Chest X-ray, PA view. Patient: 56 years old, sex M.
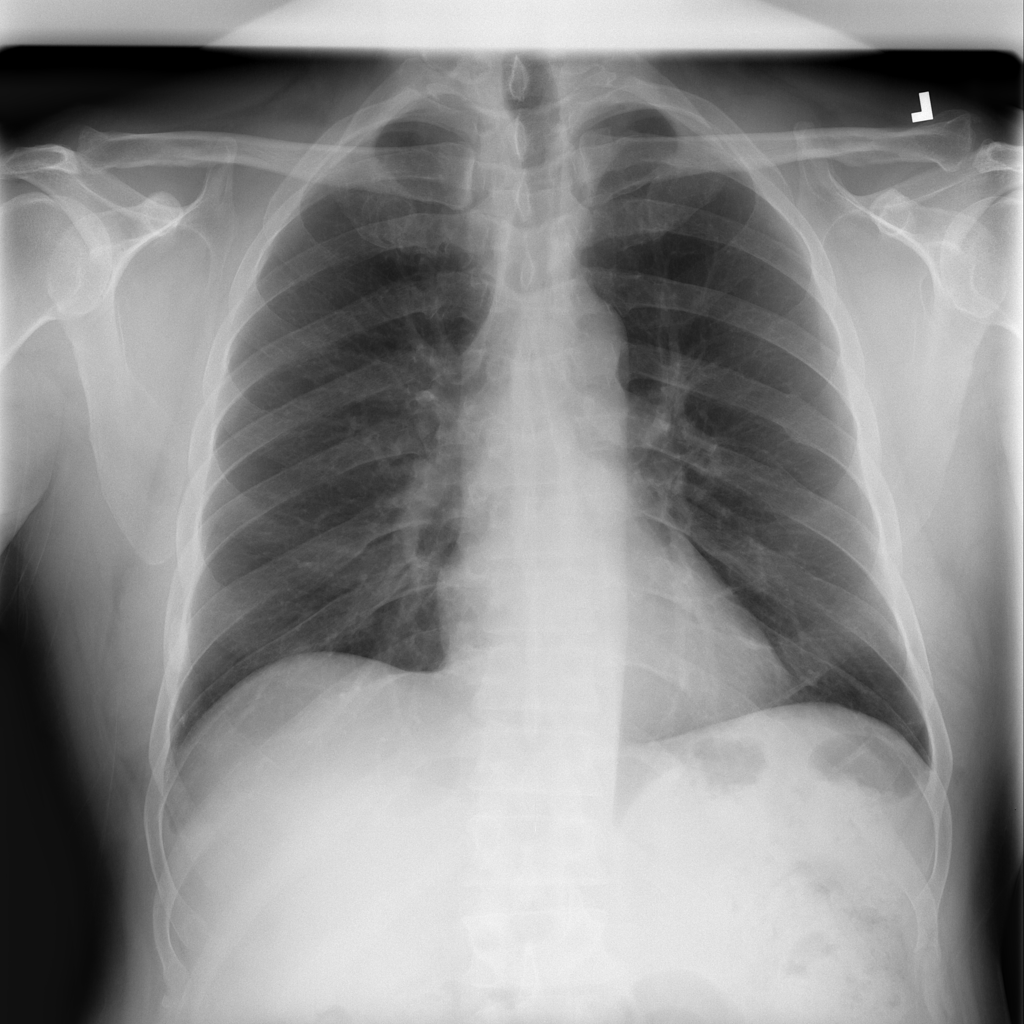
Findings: No Finding